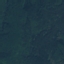
Label: Forest